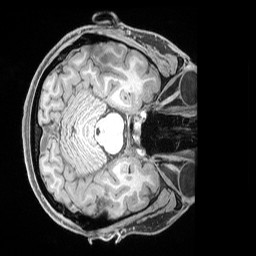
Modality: T1w
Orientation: axial
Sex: male
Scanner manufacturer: siemens
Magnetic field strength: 3 T
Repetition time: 2.53 s
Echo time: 0.00169 s